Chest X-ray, AP view. Patient: 40 years old, sex F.
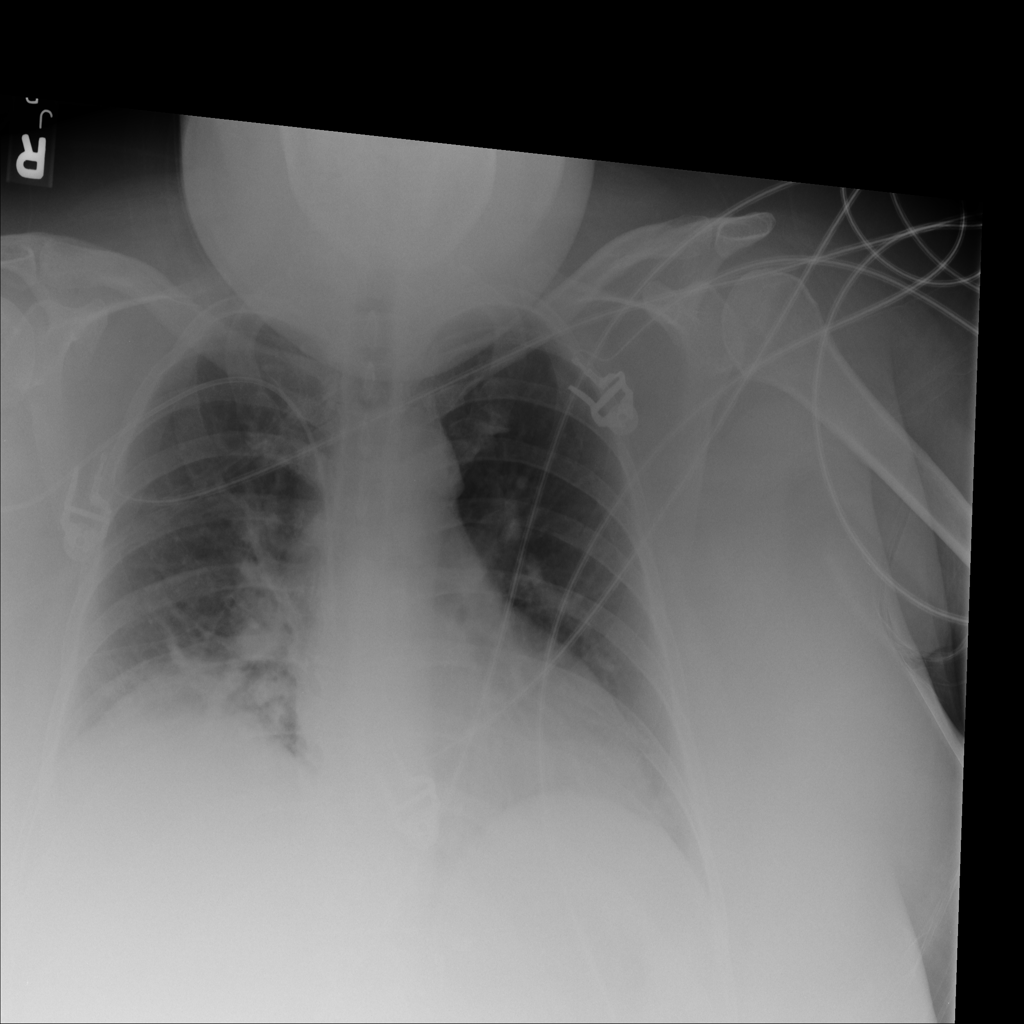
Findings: Atelectasis